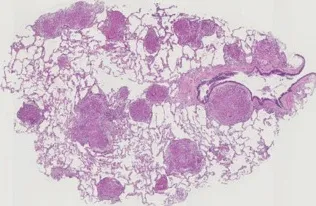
(A) Histological examinations of the lung tissue obtained by transbronchial lung cryobiopsy show non-caseating epithelioid granulomas scattered around the alveolar septum, bronchi, vessels and large complex of granulomas without inter granulomatous sclerosis at X30 magnification, black scale bar = 1mm.
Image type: pathology (gram)